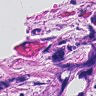
Metastatic tissue present: yes